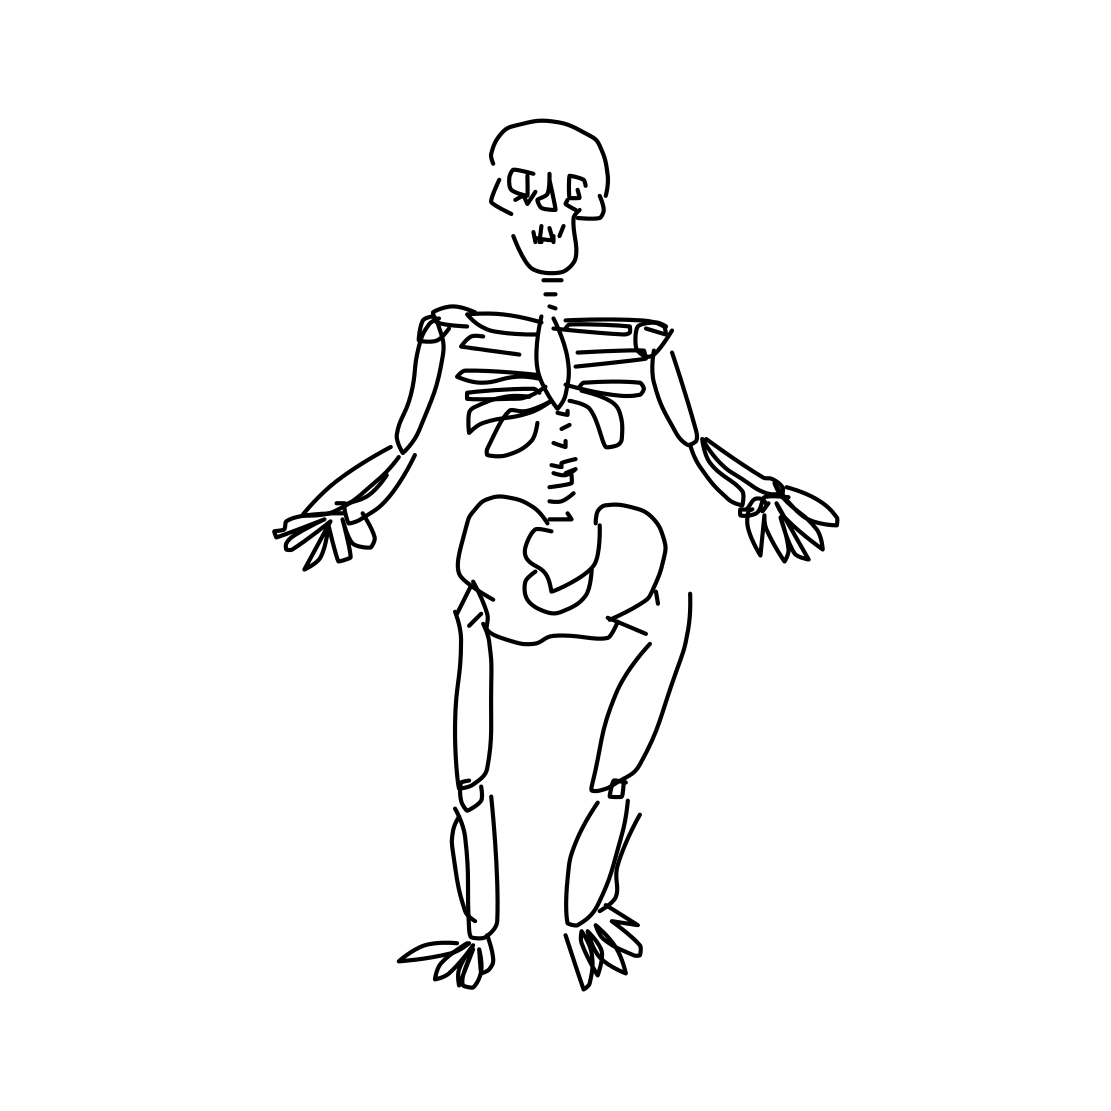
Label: human-skeleton